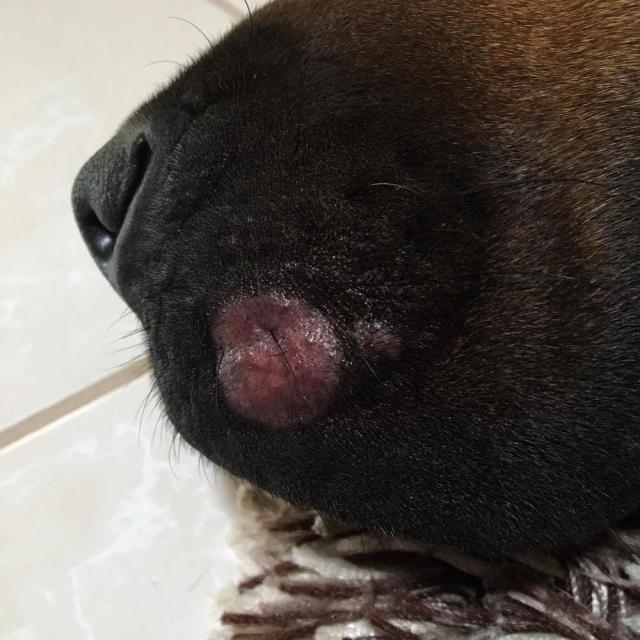
Canine ringworm (Dermatophytosis) — fungal infection caused by Microsporum or Trichophyton. Presents with circular alopecia, scaling, crusting, and broken hairs.